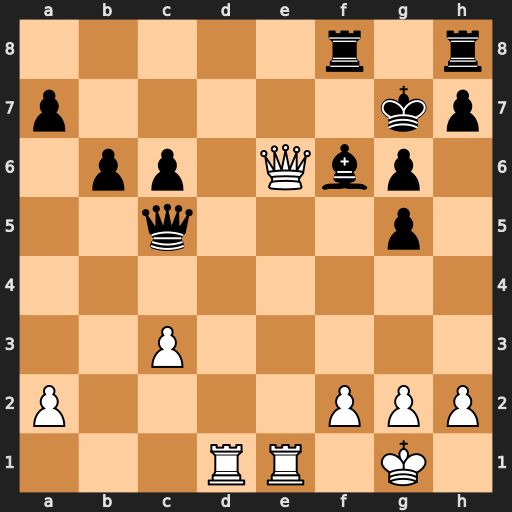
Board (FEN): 5r1r/p5kp/1pp1Qbp1/2q3p1/8/2P5/P4PPP/3RR1K1
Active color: w
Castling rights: -
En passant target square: -
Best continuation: Rd7+ Be7 Rxe7+ Qxe7 Qxe7+